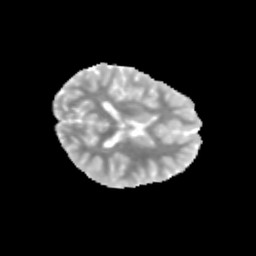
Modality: MD
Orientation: axial
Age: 11
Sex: female
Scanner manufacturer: siemens
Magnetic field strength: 3 T
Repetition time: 3.8 s
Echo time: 0.07 s